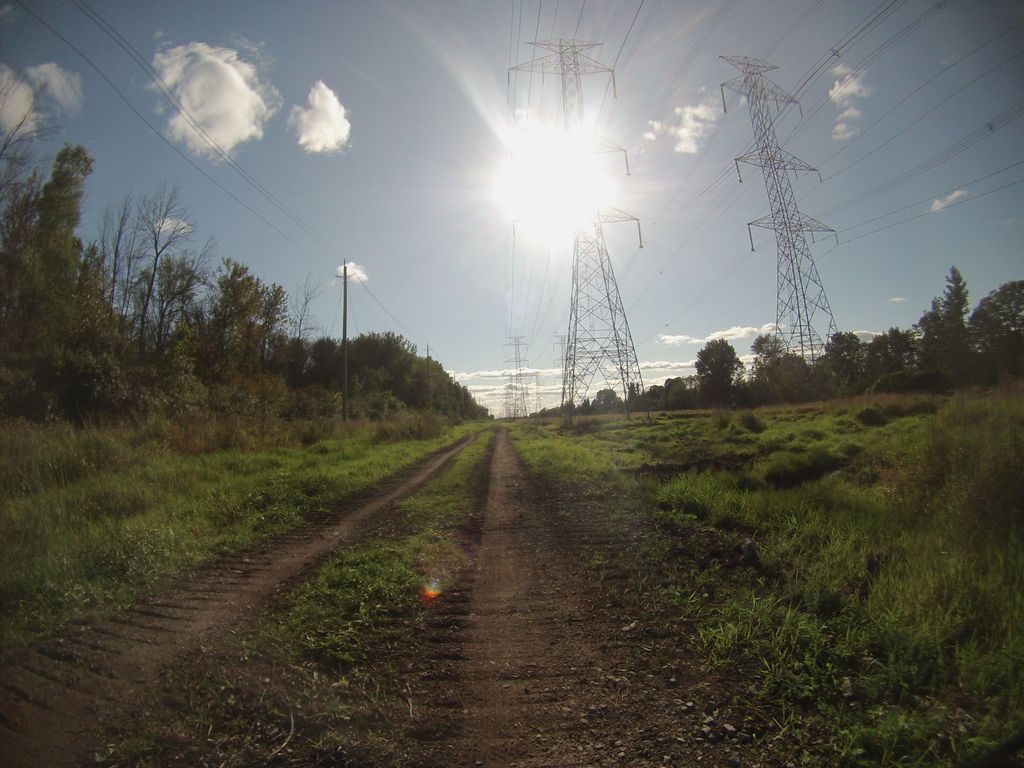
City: ottawa-gatineau